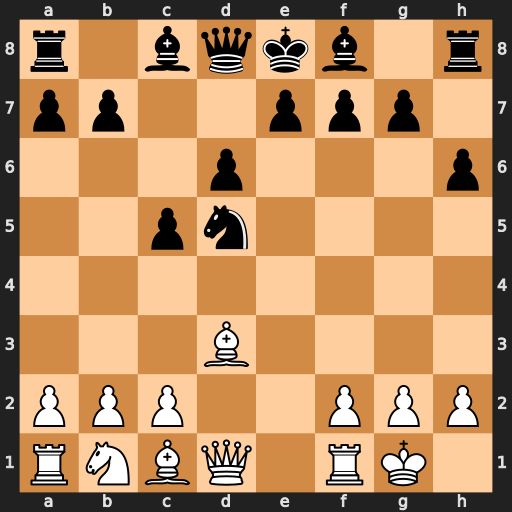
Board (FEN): r1bqkb1r/pp2ppp1/3p3p/2pn4/8/3B4/PPP2PPP/RNBQ1RK1
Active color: w
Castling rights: kq
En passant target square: -
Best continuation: Bb5+ Bd7 Bxd7+ Qxd7 Qxd5